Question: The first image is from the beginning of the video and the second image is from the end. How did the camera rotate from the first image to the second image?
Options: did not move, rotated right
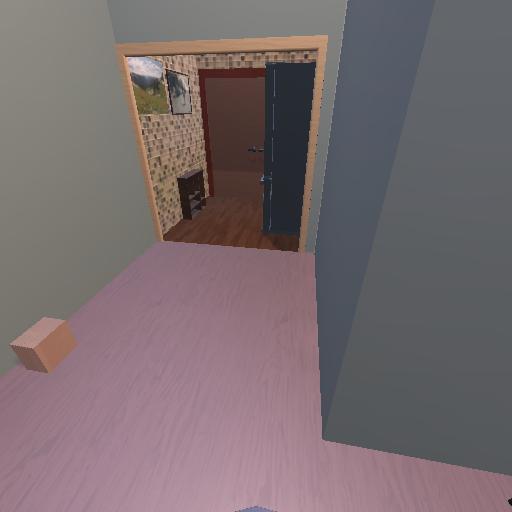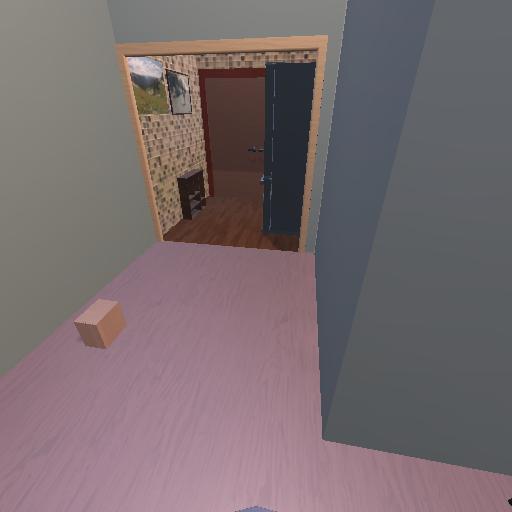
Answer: did not move